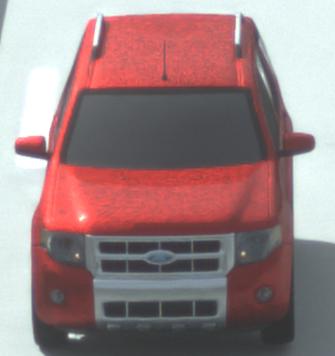
Make: Ford
Model: Escape Hybrid
Detailed model: -
Model produced from: 2004
Model produced until: 2012
Doors: 5
Color: red
Road condition: dry road
Daytime: morning or afternoon
Contrast: low contrast